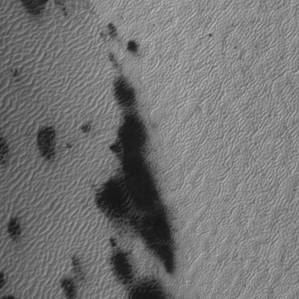
Label: frost